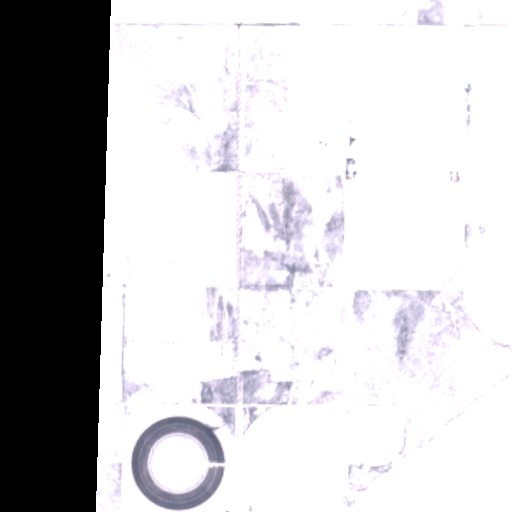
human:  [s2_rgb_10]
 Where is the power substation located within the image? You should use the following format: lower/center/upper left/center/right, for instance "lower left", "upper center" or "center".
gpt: The power substation is located in the upper center of the image.
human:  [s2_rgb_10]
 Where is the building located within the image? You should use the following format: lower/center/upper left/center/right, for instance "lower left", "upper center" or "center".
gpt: The building is located in the upper right of the image.
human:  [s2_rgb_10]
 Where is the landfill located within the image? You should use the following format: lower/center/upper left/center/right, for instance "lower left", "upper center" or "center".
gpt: There is no landfill in the image.